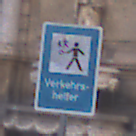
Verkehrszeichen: Verkehrshelfer
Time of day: SunriseSunset
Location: Outdoor (Urban)
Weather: PartlyCloudy
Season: NotSpecified
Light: Natural